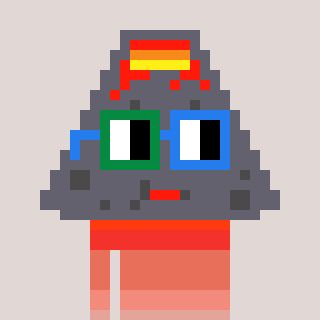
a pixel art character with square green and blue glasses, a volcano-shaped head and a red-colored body on a warm background